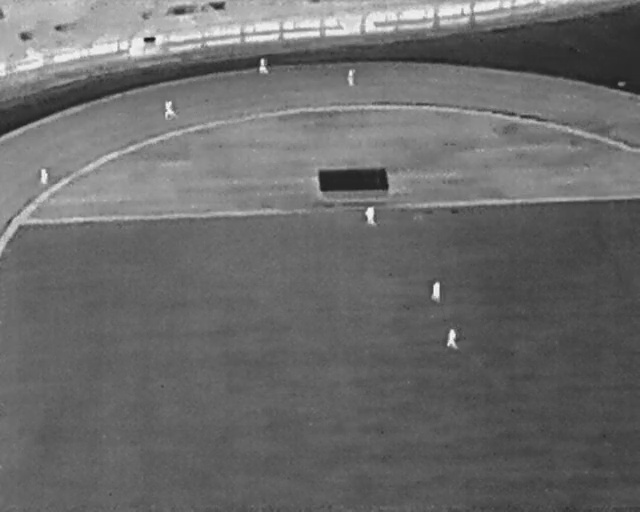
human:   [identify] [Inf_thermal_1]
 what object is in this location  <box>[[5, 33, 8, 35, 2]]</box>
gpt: <ref>1 small person at the left</ref>

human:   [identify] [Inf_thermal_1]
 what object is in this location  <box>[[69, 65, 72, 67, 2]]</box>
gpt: <ref>1 medium person at the right</ref>

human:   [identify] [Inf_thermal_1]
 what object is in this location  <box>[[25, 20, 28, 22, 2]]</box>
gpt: <ref>1 medium person at the top left</ref>